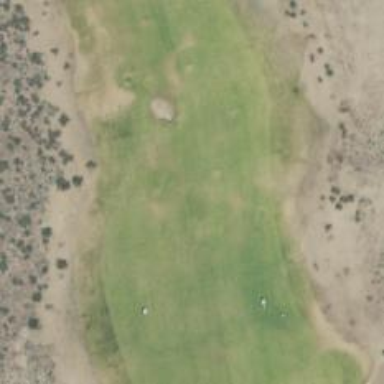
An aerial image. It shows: View of golf hole.